Interaction volume radius: 5 \u00c5
Interaction volume height: 35 \u00c5
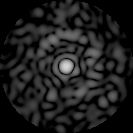
Disorder parameter: 0.8508